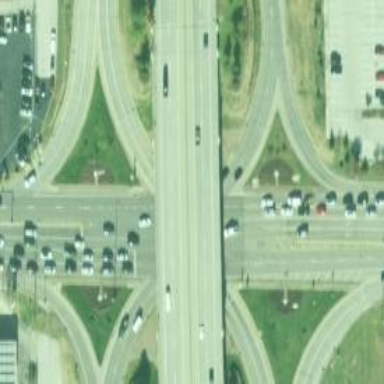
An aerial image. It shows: Trunk link highway.